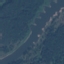
Land use / land cover: River